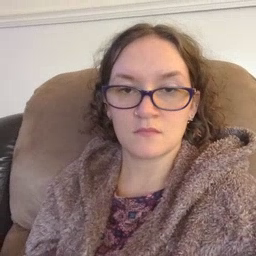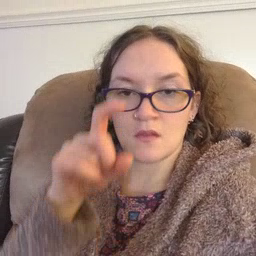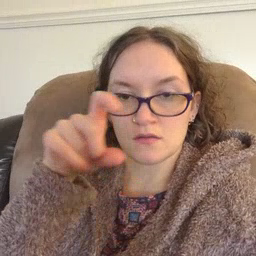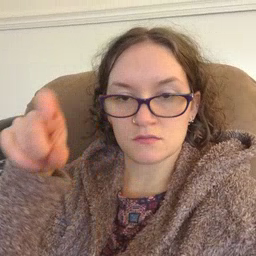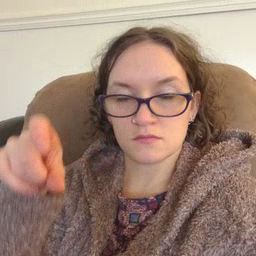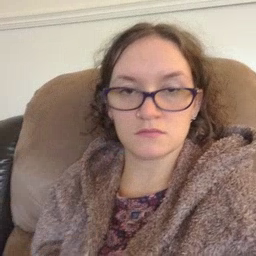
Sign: closet